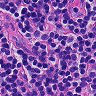
Metastatic tissue present: no